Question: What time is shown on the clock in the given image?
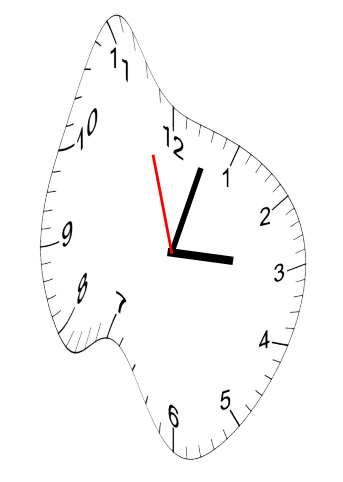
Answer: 03:02:57